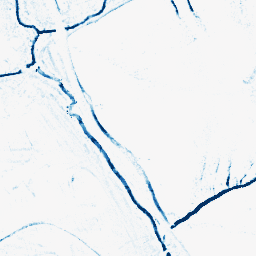
Category: morphological
Decomposition family: morphological_ellipse
Decomposition parameters: operation: closing
width: 5
height: 5
Upsampling method: edge_directed
Upsampling parameters: scale: 4
Upsampling scale: 4